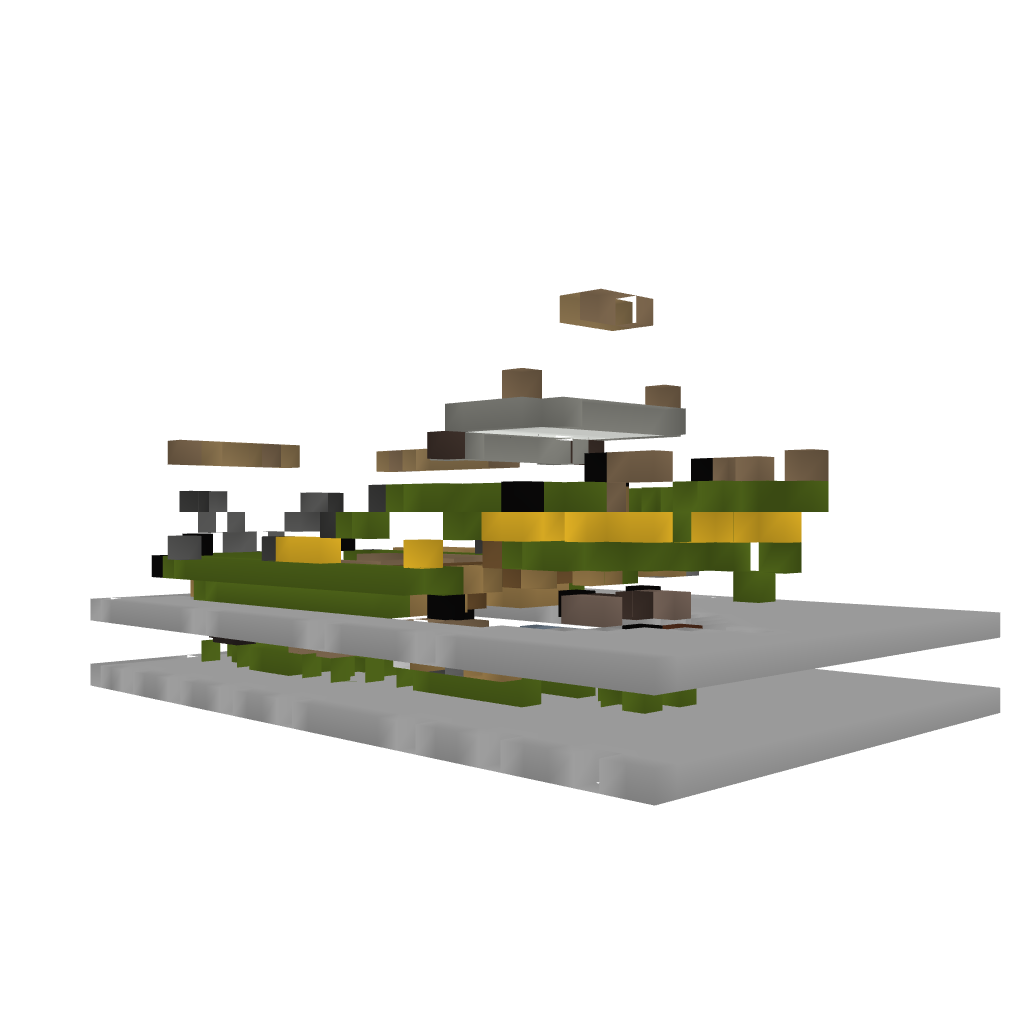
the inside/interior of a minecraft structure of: Fishing boat